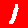
Digit: 1